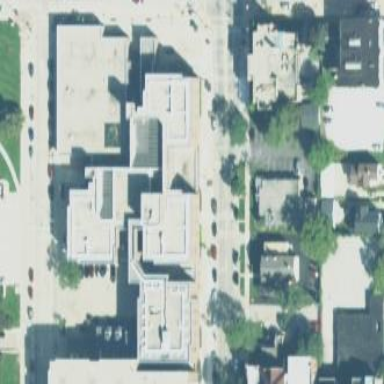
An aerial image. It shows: Police building.